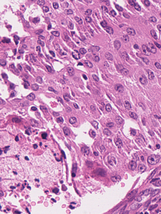
Tumor epithelial tissue: yes
Tumor-associated stroma tissue: yes
Normal tissue: no